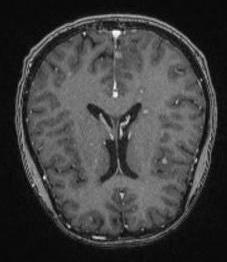
Label: notumor